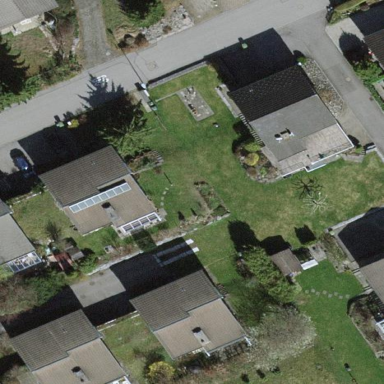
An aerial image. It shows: Detached building.